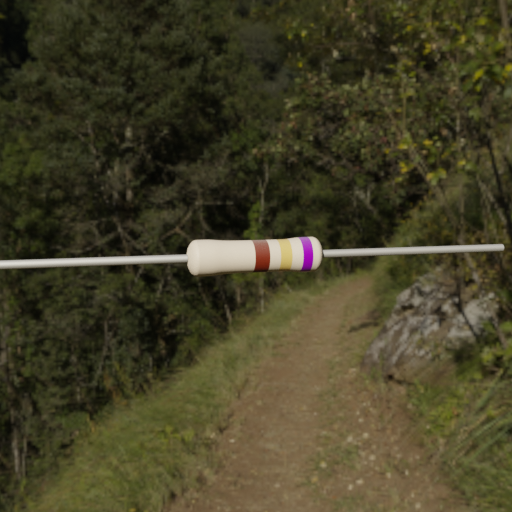
Resistor colour bands (in order): brown, gold, violet